Field crop: maize
Growth stage: 2
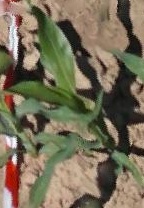
Species: maize